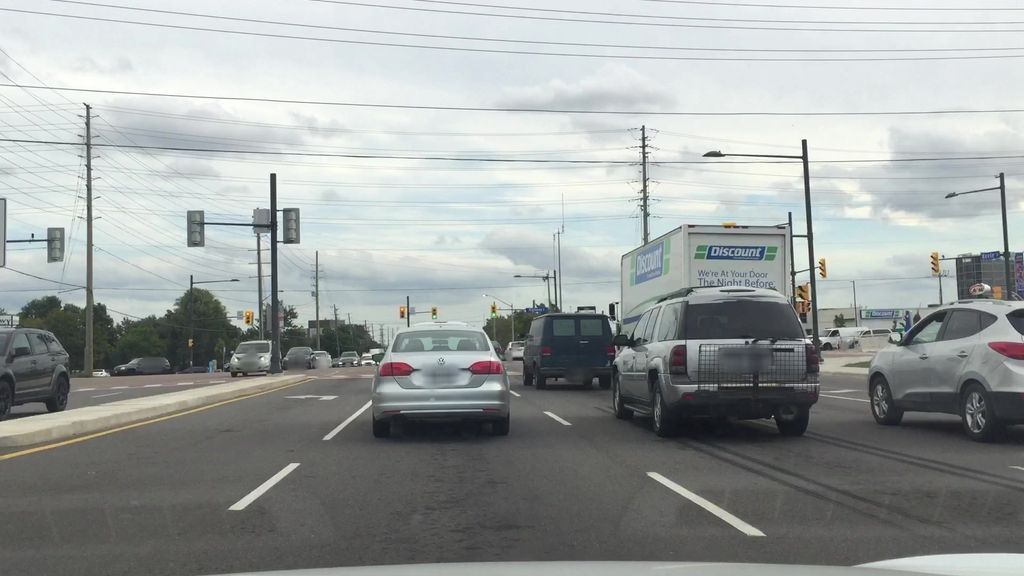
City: toronto